Aerial crown-view tile of a tropical tree (Barro Colorado Island, Panama), acquired 20240611:
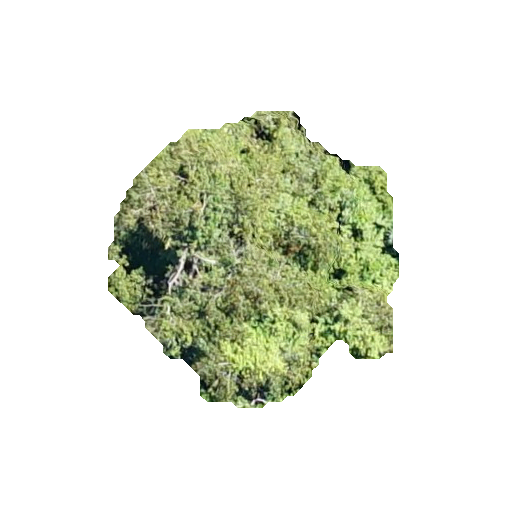
Species: Chrysophyllum cainito
GBIF accepted scientific name: Chrysophyllum cainito
Crown area: 96.18 m²